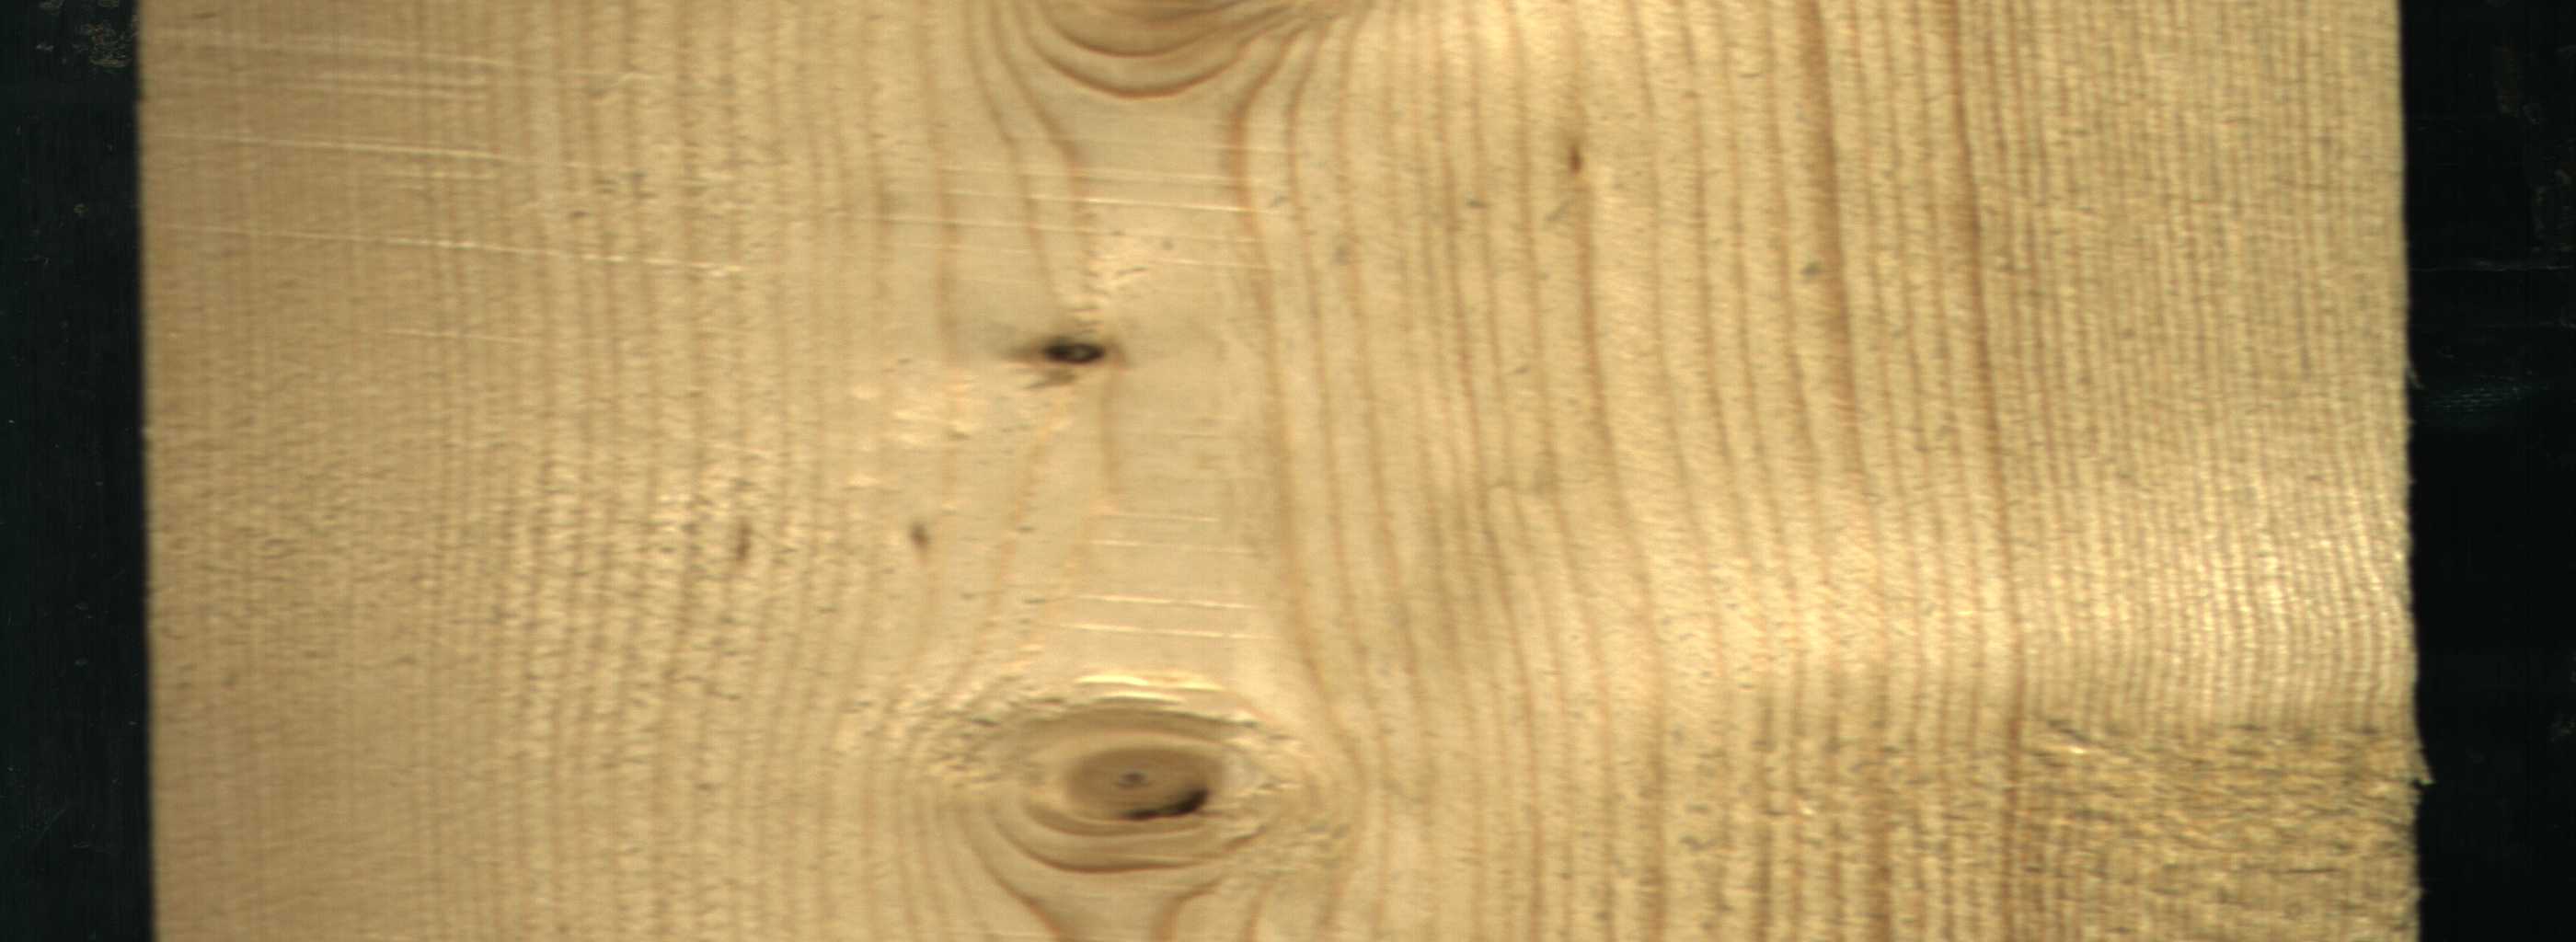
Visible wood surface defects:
Dead_Knot
Live_Knot